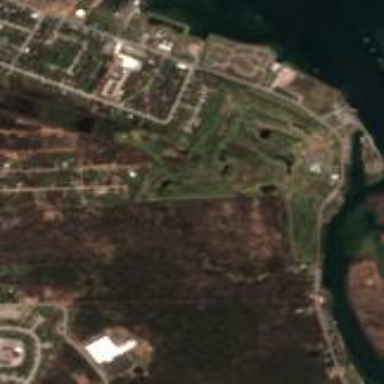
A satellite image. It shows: Golf course surrounded by greenery.